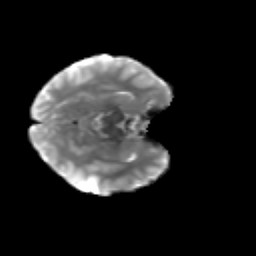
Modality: T2w
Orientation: axial
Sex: male
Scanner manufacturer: siemens
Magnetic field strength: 3 T
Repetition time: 5 s
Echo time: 0.071 s